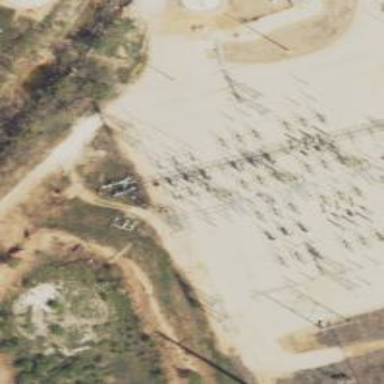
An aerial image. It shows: Switch for power supply.